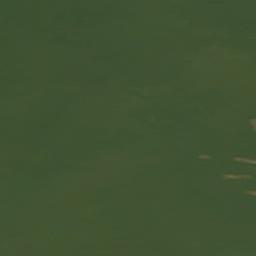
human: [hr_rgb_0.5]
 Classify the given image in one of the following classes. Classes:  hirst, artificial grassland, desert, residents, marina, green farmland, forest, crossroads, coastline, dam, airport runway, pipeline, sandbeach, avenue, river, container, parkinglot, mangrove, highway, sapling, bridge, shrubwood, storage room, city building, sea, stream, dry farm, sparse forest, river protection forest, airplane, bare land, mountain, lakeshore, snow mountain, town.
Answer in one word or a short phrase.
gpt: sea